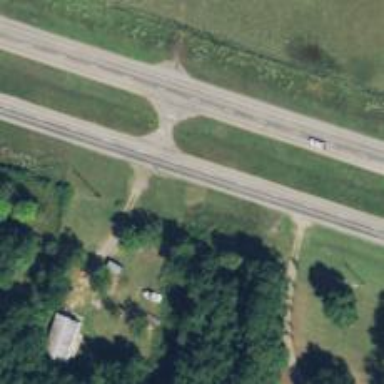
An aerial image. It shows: Trunk link highway.